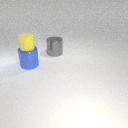
large gray metal cylinder behind large blue metal cylinder